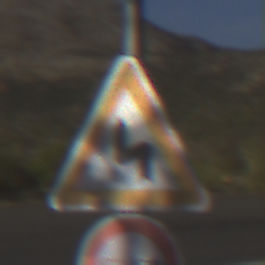
Verkehrszeichen: DoppelkurveZunaechstLinks
Zusatzzeichen unten: Ueberholverbot
Umgebung: Outdoor, RoadRail
Tageszeit: MorningAfternoon
Wetter: PartlyCloudy
Licht: Natural
Jahreszeit: NotSpecified
Kontrast: HighContrast